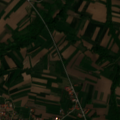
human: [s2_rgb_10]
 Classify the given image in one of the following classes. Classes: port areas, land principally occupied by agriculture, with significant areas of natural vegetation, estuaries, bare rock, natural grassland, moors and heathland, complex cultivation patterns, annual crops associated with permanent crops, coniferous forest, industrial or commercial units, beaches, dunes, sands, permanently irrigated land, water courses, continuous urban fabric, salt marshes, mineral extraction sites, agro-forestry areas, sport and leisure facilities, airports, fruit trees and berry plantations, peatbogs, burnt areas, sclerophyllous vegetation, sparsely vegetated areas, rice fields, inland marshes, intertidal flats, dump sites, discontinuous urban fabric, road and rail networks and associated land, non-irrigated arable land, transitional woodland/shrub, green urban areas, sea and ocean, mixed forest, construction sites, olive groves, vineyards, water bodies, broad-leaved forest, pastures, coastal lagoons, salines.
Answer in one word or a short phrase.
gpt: discontinuous urban fabric, non-irrigated arable land, complex cultivation patterns, land principally occupied by agriculture, with significant areas of natural vegetation, transitional woodland/shrub